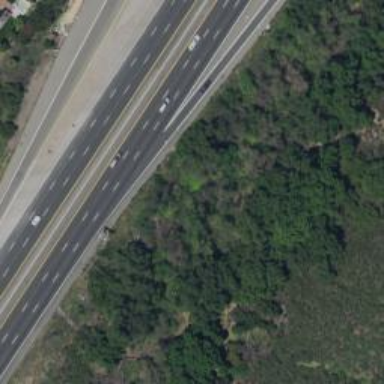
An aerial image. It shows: Motorway junction.